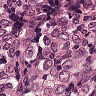
Metastatic tissue present: yes